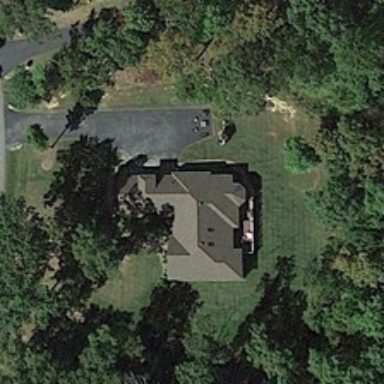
The spring pool is surrounded by lush trees and houses .